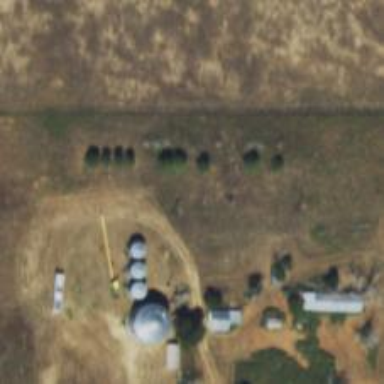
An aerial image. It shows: Silo.